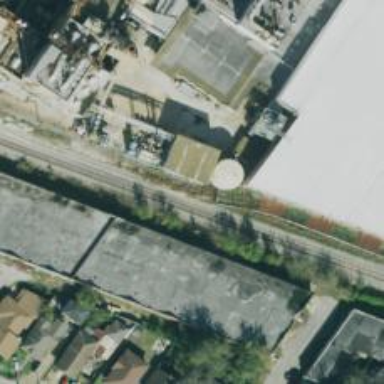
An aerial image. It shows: Railway siding for service.